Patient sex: M
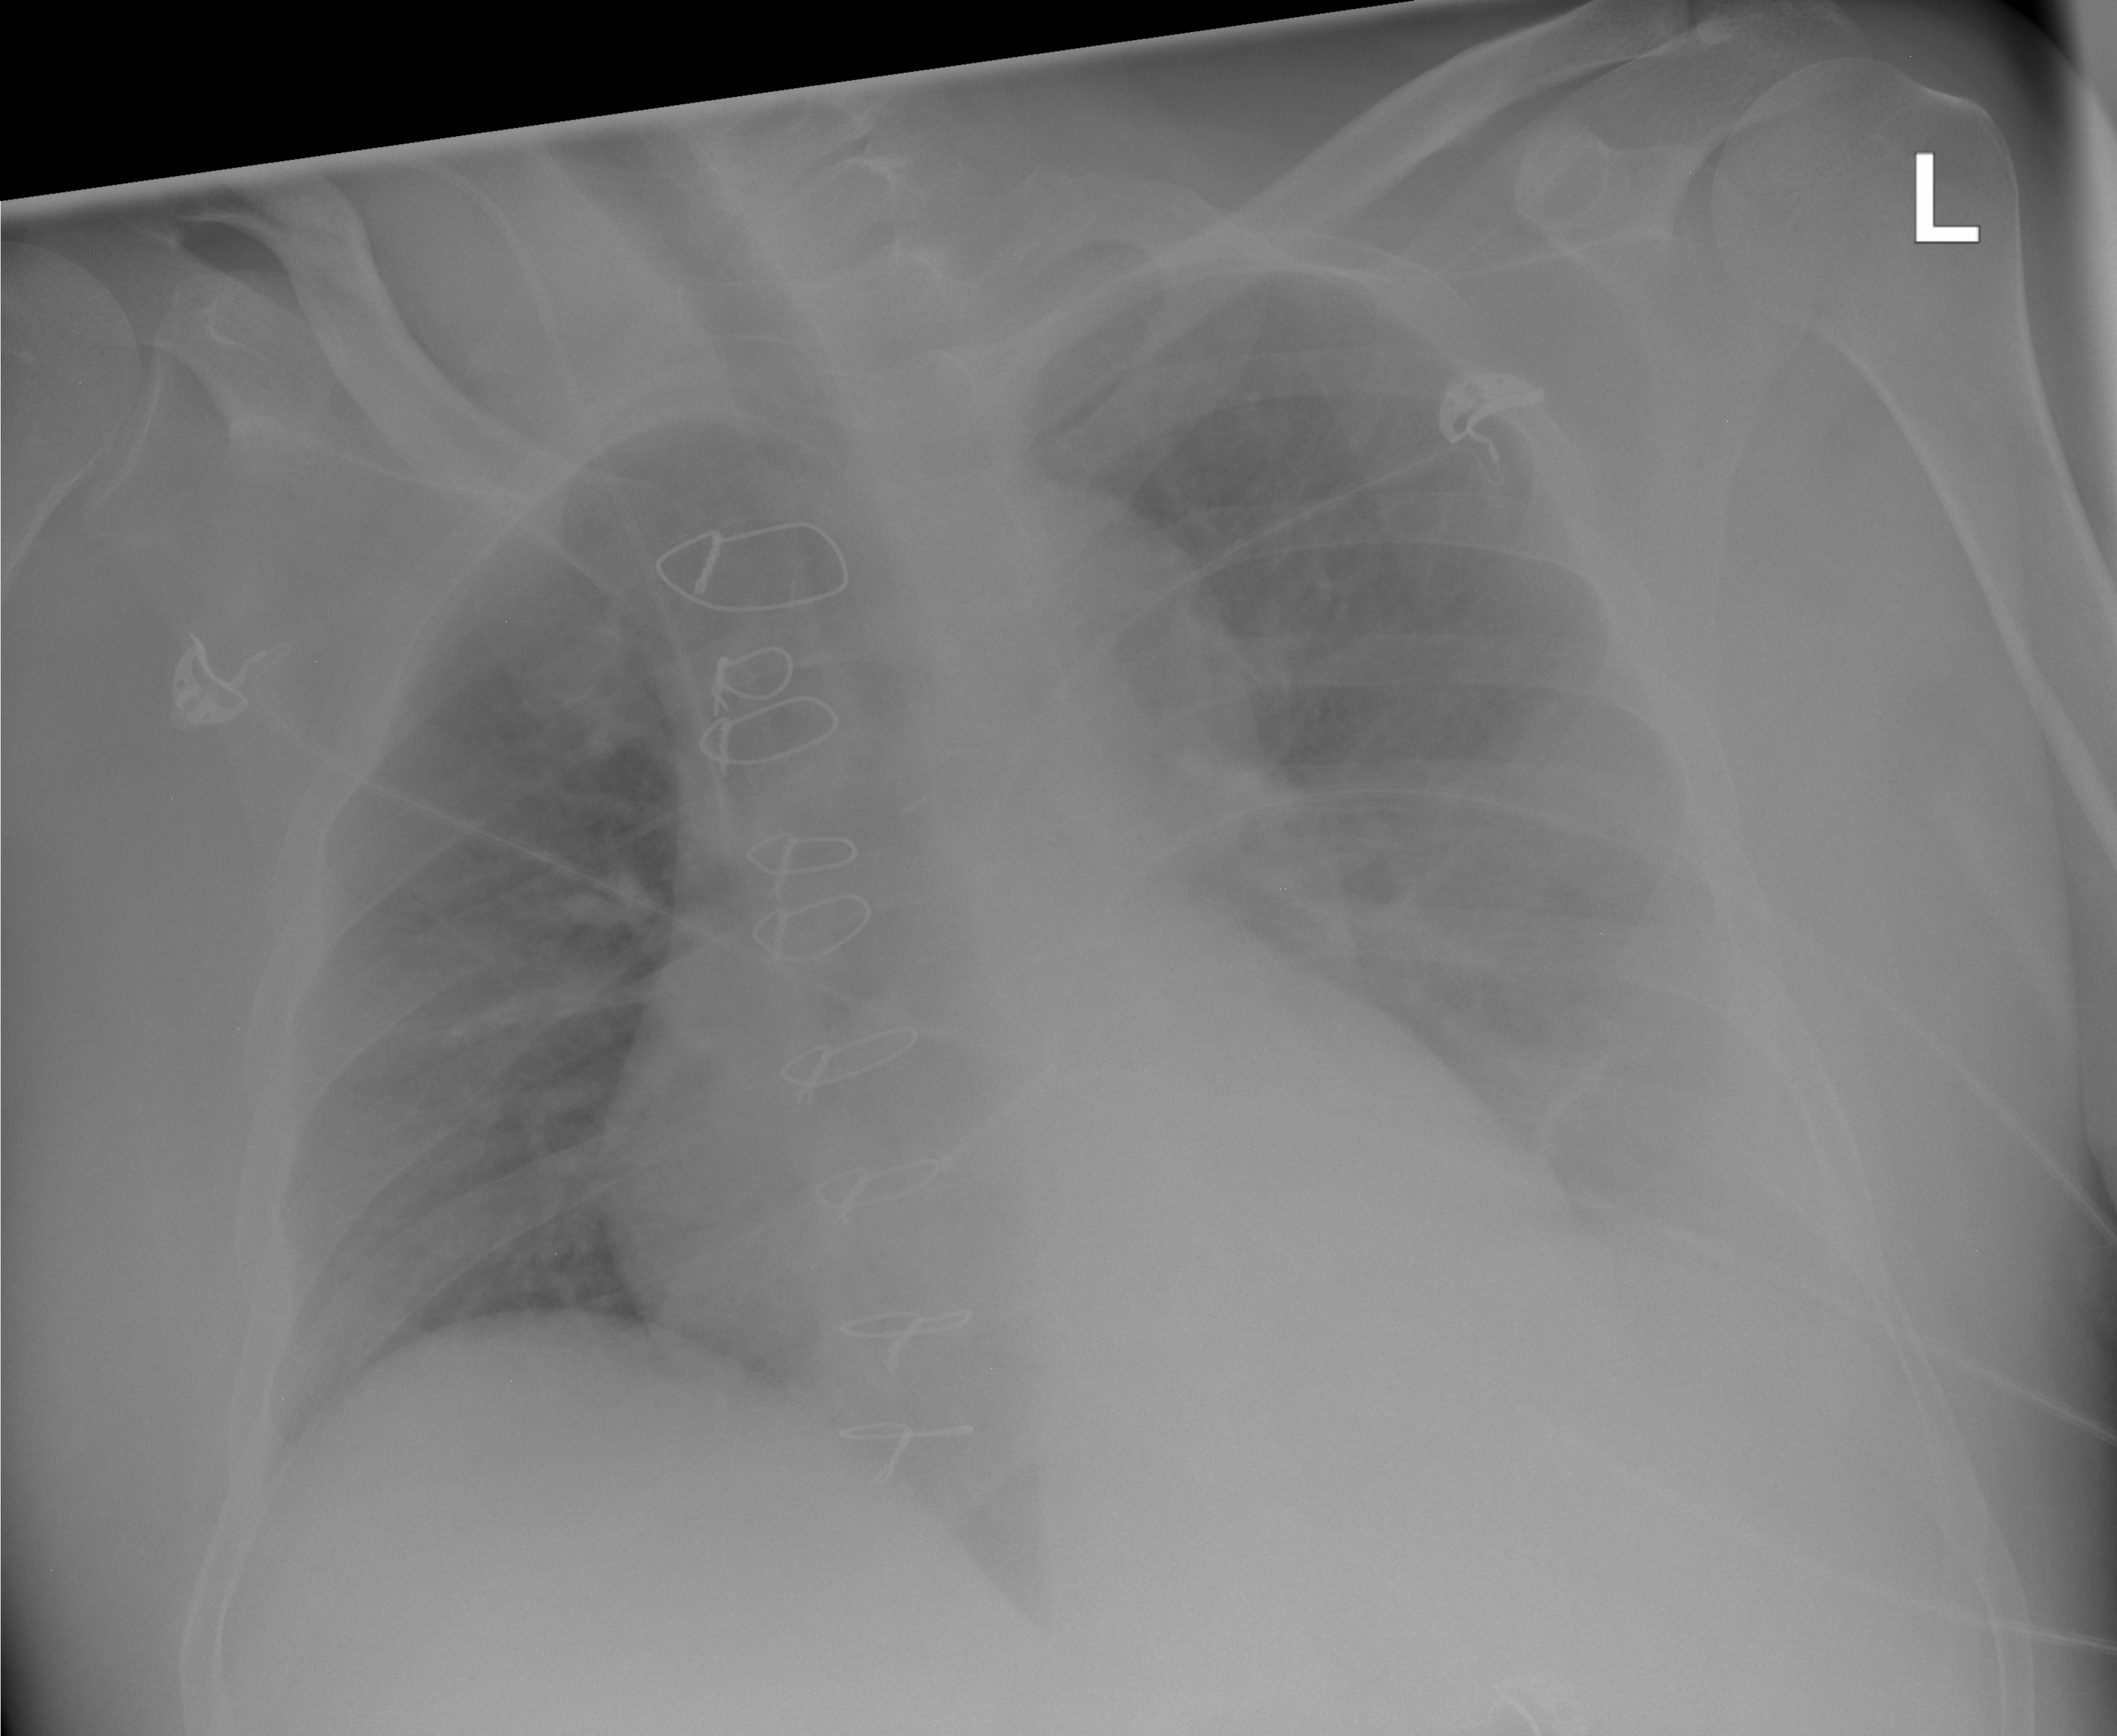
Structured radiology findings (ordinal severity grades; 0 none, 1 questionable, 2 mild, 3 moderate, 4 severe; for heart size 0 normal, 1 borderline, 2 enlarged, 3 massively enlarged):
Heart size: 1
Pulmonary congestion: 2
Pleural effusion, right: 0
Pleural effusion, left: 3
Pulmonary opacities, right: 0
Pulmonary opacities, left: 0
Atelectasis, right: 0
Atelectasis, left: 2